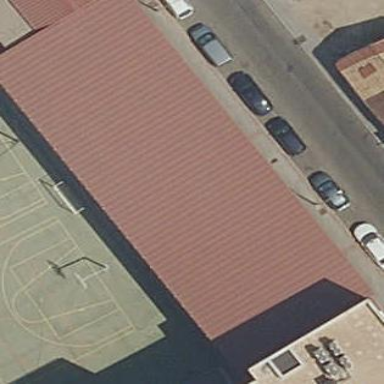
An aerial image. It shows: School building.